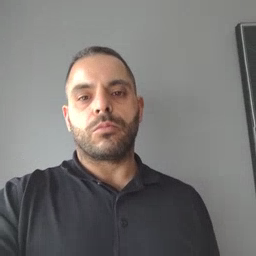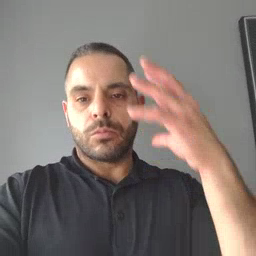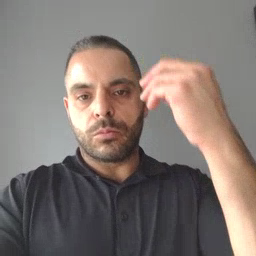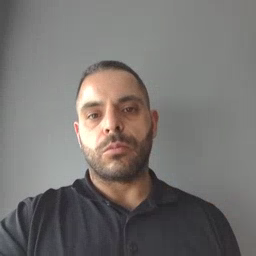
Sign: outside